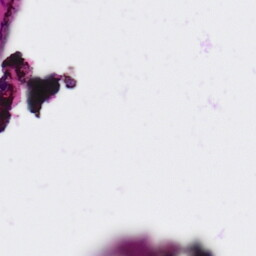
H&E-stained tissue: Ovarian